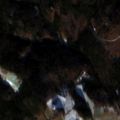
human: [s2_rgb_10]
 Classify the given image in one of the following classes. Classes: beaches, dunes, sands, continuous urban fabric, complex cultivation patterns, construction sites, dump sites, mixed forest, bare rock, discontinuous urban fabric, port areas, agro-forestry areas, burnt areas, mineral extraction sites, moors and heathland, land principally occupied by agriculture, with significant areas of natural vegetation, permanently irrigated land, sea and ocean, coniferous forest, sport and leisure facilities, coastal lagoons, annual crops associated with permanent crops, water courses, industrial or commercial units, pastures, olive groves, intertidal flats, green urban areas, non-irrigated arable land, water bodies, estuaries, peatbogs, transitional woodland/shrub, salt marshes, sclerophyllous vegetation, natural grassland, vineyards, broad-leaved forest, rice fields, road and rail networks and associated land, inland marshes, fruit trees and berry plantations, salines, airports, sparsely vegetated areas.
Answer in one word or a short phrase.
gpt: complex cultivation patterns, coniferous forest, mixed forest